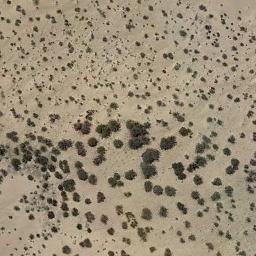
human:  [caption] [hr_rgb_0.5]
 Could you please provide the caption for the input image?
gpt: Some chaparrals of different kinds and sizes grow in the desert .

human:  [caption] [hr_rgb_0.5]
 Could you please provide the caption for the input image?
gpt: Chaparral is scattered in the sand from dense to sparse .

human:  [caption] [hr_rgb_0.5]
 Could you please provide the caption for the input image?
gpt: There are about a hundred trees in this desert .

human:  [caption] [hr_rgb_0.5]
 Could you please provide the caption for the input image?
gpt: The chaparral is consist of some bushes on the desert .

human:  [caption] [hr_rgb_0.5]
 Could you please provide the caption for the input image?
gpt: The plants below the chaparral are bigger than above .